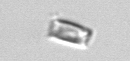
Label: Bacillariophyceae_morphotype1